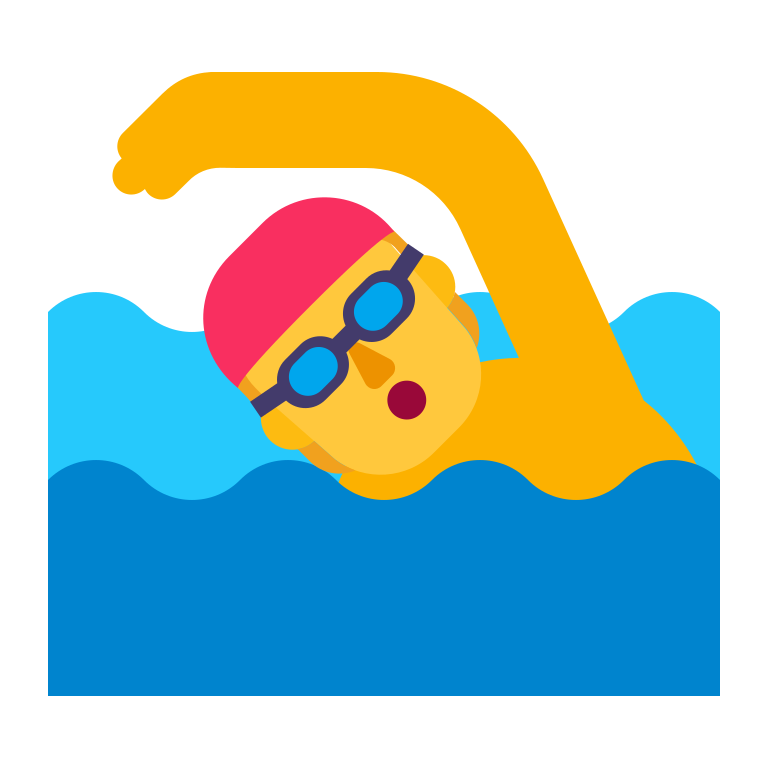
person swimming flat default